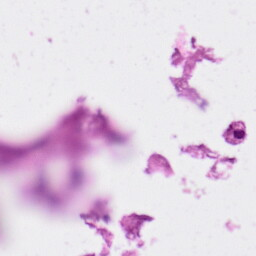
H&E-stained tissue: Skin